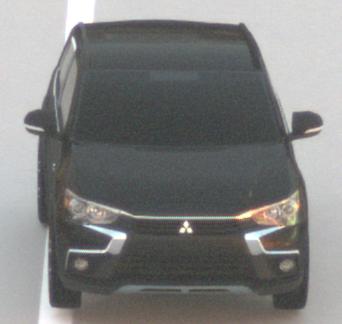
Make: Mitsubishi
Model: Outlander 2.0 Plug-In Hybrid
Detailed model: Outlander (III) Plug-In Hybrid
Model produced from: 2015/10
Model produced until: 2018/08
Doors: 5
Color: black
Road condition: dry road
Daytime: sunrise or sunset
Contrast: medium contrast